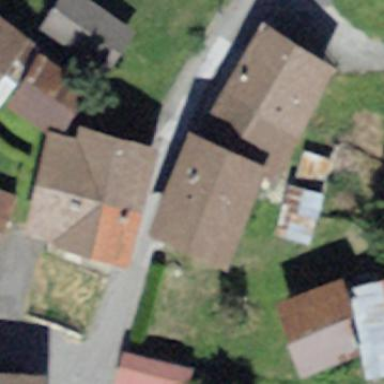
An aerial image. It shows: Simple house.